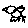
Label: bird